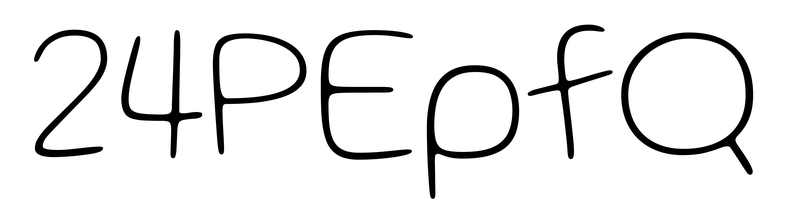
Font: Gluten_Thin